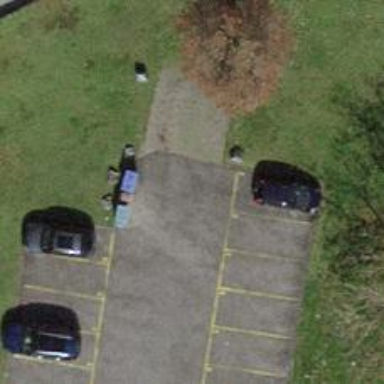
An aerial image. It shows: Parking aisle designated as service road.